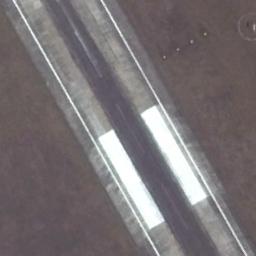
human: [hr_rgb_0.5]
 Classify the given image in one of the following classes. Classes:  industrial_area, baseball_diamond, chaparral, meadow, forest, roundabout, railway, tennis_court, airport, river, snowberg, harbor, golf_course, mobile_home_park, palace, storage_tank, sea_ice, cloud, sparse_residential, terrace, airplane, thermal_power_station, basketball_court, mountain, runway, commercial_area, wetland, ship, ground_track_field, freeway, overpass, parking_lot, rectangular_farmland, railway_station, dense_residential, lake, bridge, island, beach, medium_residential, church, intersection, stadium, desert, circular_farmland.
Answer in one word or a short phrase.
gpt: runway